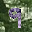
Label: 9